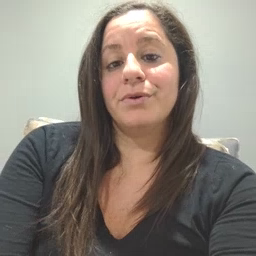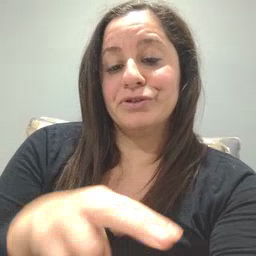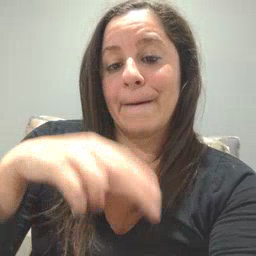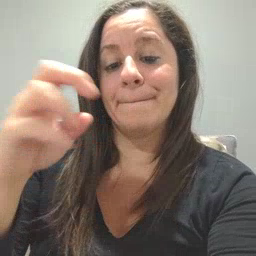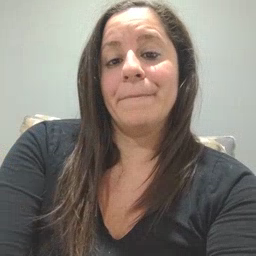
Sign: jump